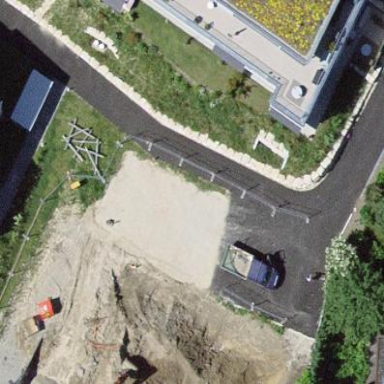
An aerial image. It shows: Parking area with asphalt surface.